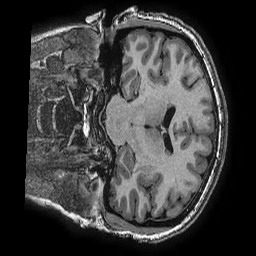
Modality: T1w
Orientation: coronal
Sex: female
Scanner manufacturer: ge
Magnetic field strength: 3 T
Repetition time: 0.0077 s
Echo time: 0.003436 s